Interaction volume radius: 10 \u00c5
Interaction volume height: 15 \u00c5
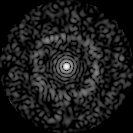
Disorder parameter: 0.8122